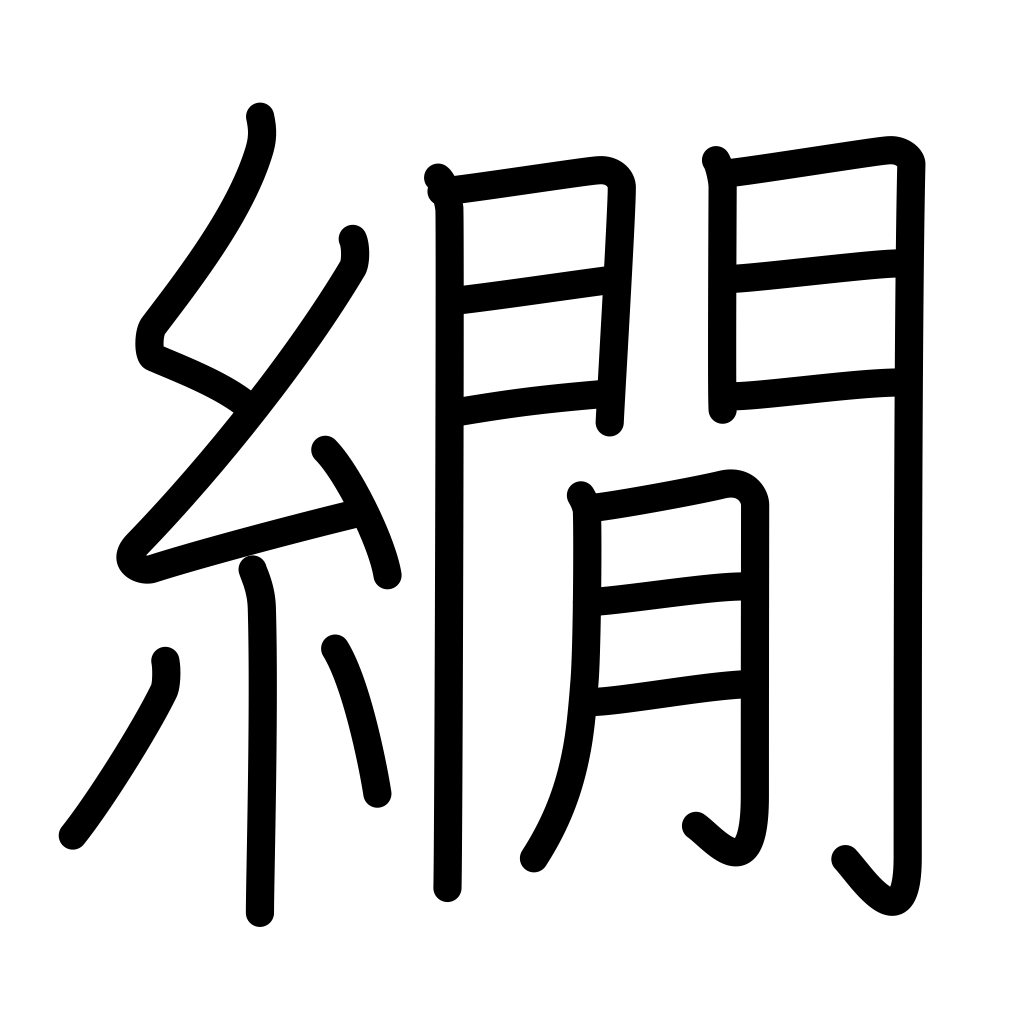
Meaning: a method of dyeing